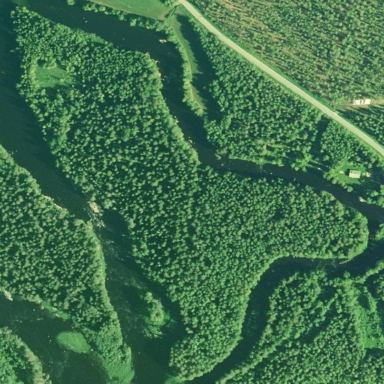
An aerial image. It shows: Islet surrounded by forest.